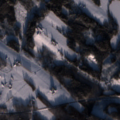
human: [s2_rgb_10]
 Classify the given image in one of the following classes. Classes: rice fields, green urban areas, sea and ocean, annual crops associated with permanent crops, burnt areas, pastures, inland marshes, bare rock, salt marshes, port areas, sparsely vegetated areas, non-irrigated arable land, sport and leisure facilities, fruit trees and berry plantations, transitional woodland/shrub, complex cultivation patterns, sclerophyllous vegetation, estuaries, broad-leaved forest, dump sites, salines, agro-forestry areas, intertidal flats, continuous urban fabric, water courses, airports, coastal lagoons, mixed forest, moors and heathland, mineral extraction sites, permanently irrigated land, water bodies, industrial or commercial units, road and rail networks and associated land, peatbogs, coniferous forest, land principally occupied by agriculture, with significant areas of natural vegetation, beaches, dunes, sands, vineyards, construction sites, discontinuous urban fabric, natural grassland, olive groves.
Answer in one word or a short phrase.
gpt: non-irrigated arable land, mixed forest, transitional woodland/shrub